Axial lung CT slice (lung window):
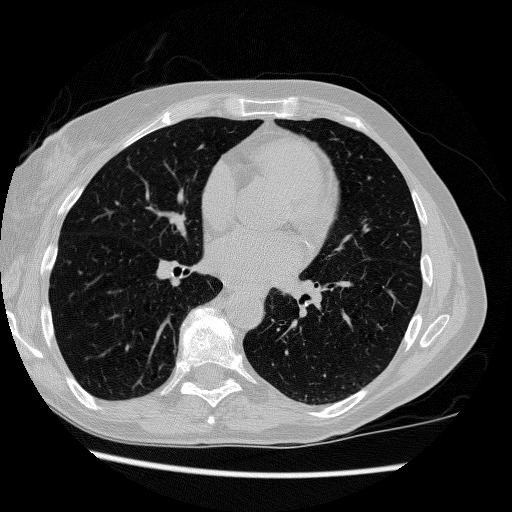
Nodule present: no